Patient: sex M, age 80
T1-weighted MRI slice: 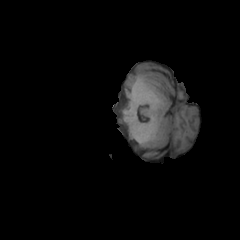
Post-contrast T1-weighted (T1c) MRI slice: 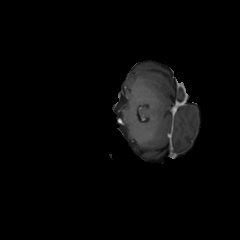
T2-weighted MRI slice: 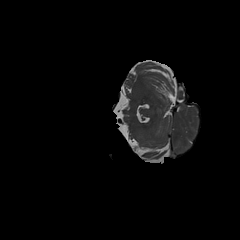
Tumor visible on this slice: no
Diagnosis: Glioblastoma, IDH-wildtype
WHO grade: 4